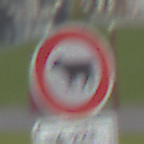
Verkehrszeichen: VerbotViehtrieb
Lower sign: ZeitangabenMitBeschraenkungAufWochentage4
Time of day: MorningAfternoon
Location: Outdoor (Suburban)
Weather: PartlyCloudy
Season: NotSpecified
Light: Natural